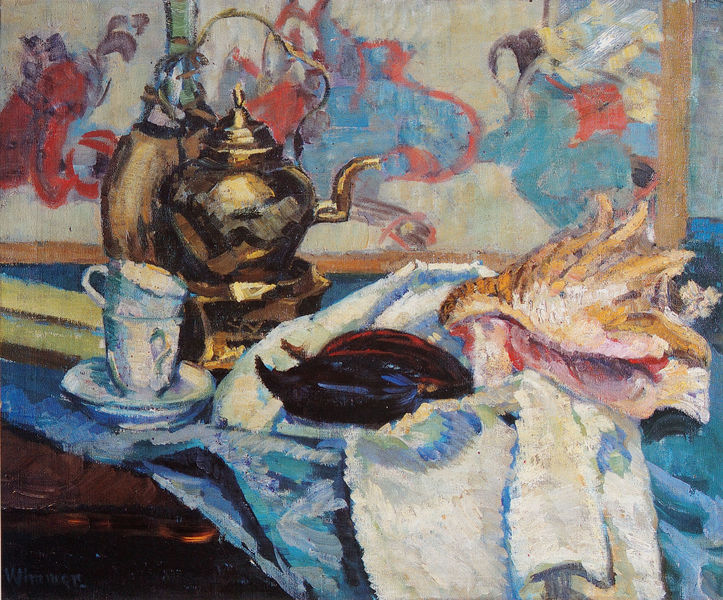
Titel: Stilleben mit Muschel
Künstler: Doris Wimmer
Standort: München
Institution: Städtische Galerie im Lenbachhaus
Schlagwörter: blau, gemälde, vogel, weiß, cezanne, gelb, impressionismus, braun, bunt, grau, schwarz, tisch, rot, tuch, expressionismus, malerei, wand, teller, bild, tischdecke, tischtuch, öl, pastos, gold, stoff, tücher, rosa, frucht, henkel, kanne, stilleben, stillleben, japan, papier, moderne, abstrakt, farben, modern, ölgemälde, blue, oil, red, white, essen, black, duktus, green, table, tapete, tea, yellow, glanz, paravent, japanese, japonaise, japonismus, picture, pink, print, tapestry, metall, tasse, brown, pot, screen, tee, japanisch, tischkante, griff, deckel, meeresfrüchte, nahrung, paul, geschirr, untertasse, china, tassen, geflügel, background, metal, teekanne, teetasse, muschel, muscheln, samowar, bird, kleckse, glass, matisse, dead, meerestiere, still life, stövchen, bottle, cloth, cattle, cup, bod, brass, brauner holztisch, cettle, conch, cups, dragon, gründervater, japonism, japonisme, messingkanne, saucer, screen picture, seashell, shell, shells, tablecloth, tapetenmuser china, tea pot, teetassen, wimmer